Question: How can one calculate the seconds in a Excel serial date/time, linke in the example below, without the use of the 'SECOND()' function which (I believe) rounds or cell-formatting? How can i extend this for minutes?

The serial values for the bottom example below (last row in the image) are:
'''
Right: <PHONE>4
Left: <PHONE>2
'''
The above example is being conditional formatted with the below two formula (With turned on, and shown).
Seems to me that the function cannot see the difference between '10:39:58' and '10:39:59', hence is not matching the resolution one, and is carrying on to the given that the calculation I have for milliseconds works fine.
'''
To see if the seconds are different, first: =SECOND($B2)<>SECOND($C2)
To see if only milliseconds have passed between the two times:
=ROUND(($B2*86400-INT($B2*86400))*1000,0)<>ROUND(($C2*86400-INT($C2*86400))*1000,0)
'''
What am I to multiply the serial number against to provide the unrounded seconds and minutes (seperately)?
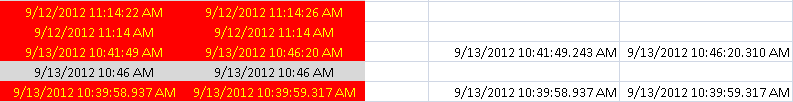
Answer: You were almost there, try it with this:
'''
B2 = <PHONE>4
C2 = <PHONE>2
=(VALUE(TEXT(B2,"ss.000"))-ROUND(MOD(B2*86400,INT(B2*86400)),3))<>(VALUE(TEXT(C2,"ss.000"))-ROUND(MOD(C2*86400,INT(C2*86400)),3)
VALUE(TEXT(B2,"ss.000")) -> gives you 59,317
VALUE(TEXT(C2,"ss.000")) -> gives you 58,937
MOD(B2*86400,INT(B2*86400))
-> is more appropriate here than substracting, but basically the same thing
'''
i am not 100% sure about this, but it is not as straight forward with the time-values as it was for millisecs, and this is why:
excel interprets a value like 1.00001 as the January 1. 1900 00:00:01.
the part before '.' is the date, the part after is the time.
unfortunately time runs between .00000 and .99999, but your average day has only 86400 seconds - so 0.0000115740740740741 is the factor between them.
By dividing 0.00038 with this factor or multiplying it with 86400 you get 32.832 - which rounds to 33 seconds, as excel would do. You can use this to get the number of seconds in the given time.
here is my end solution for now
'''
=INT(MOD(B2,INT(B2))/0.0000115740740740741))
'''
this will transform you any time into seconds, so that you can compare by them without text formats - like this:
'''
=INT(MOD(B2,INT(B2))/0.0000115740740740741))<>INT(MOD(C2,INT(C2))/0,0000115740740740741))
'''
you don't have to worry about the ms, they will cut off by 'INT'.
oh, and here is my source, that gave me the right clue:
<URL>
thanks to barry houdini, I'll add some additional informations:
'''
=INT(MOD(B2,INT(B2))/0.0000115740740740741)
=INT(MOD(B2,INT(B2))*86400)
=INT(MOD(B2,1)*86400)
-> 38399 seconds of the day, without ms
-> shows only time differences regardless of date
=MOD(B2,1)*86400
-> 38399.317 seconds of the day, with ms
=INT(B2*86400)
-> <PHONE> seconds since 1.1.1900
-> shows time & date differences
=INT(MOD(B2*24*60*60,60)) (=INT(MOD(B2*86400,60)))
-> 59 seconds, regardless of time & date, only the current seconds part
=INT(MOD(B2*24*60,60))
-> 39 minutes
=INT(MOD(B2*24,60))
-> 10 hours
'''